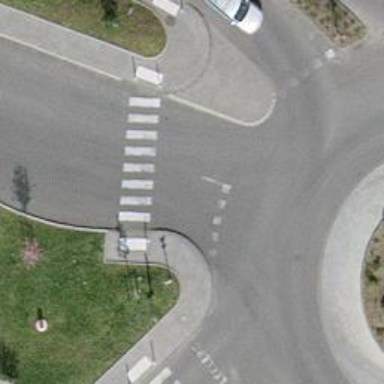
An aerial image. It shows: Uncontrolled zebra crossing on the road.